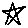
Label: star